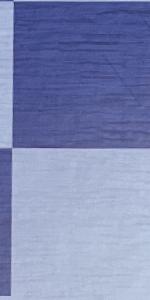
Label: Empty